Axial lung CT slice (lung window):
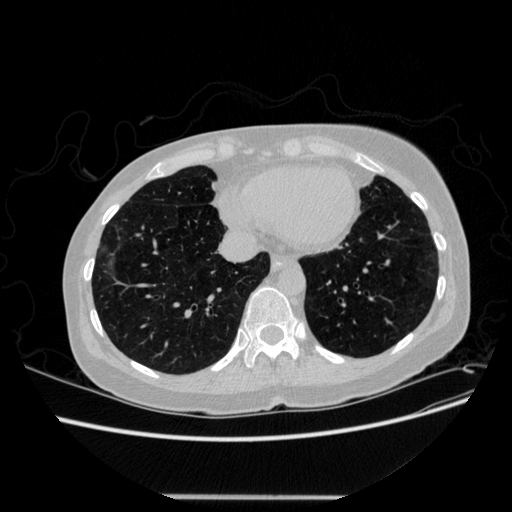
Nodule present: no